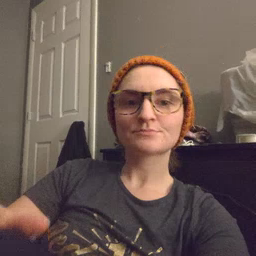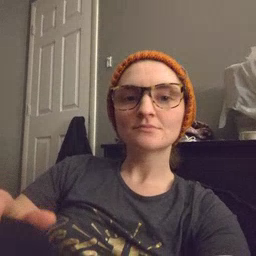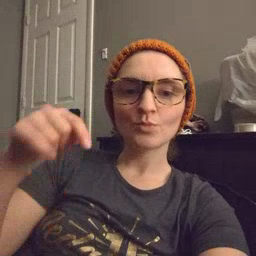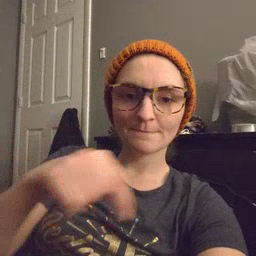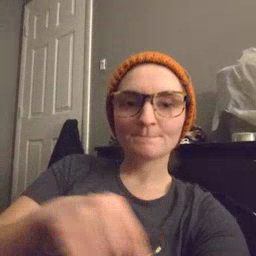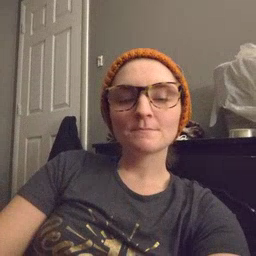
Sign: feet